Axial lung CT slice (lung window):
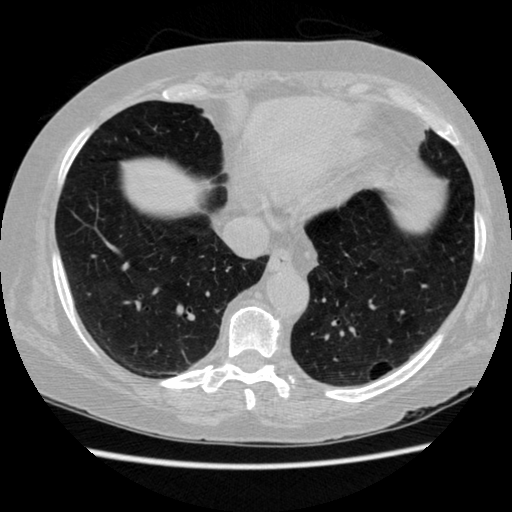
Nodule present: no